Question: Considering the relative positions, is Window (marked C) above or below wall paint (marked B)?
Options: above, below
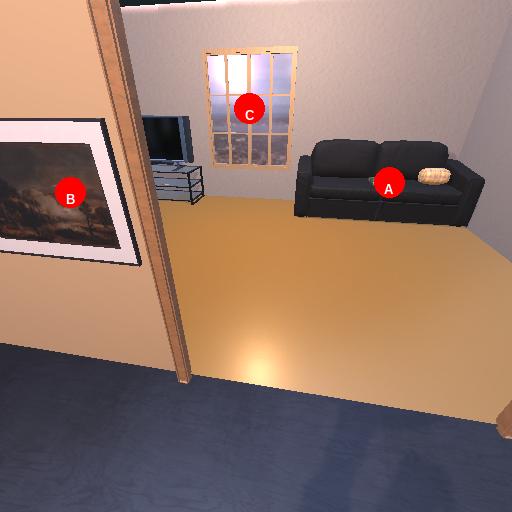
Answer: above